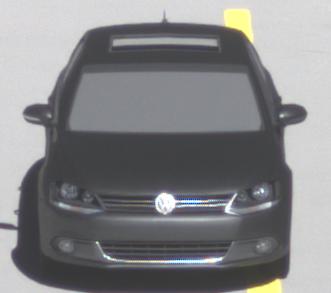
Make: VW
Model: Jetta 1.2 TSI
Detailed model: Jetta (IV)
Model produced from: 2011/01
Model produced until: 2014/08
Doors: 4
Color: gray
Road condition: dry road
Daytime: midday
Contrast: high contrast